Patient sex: F
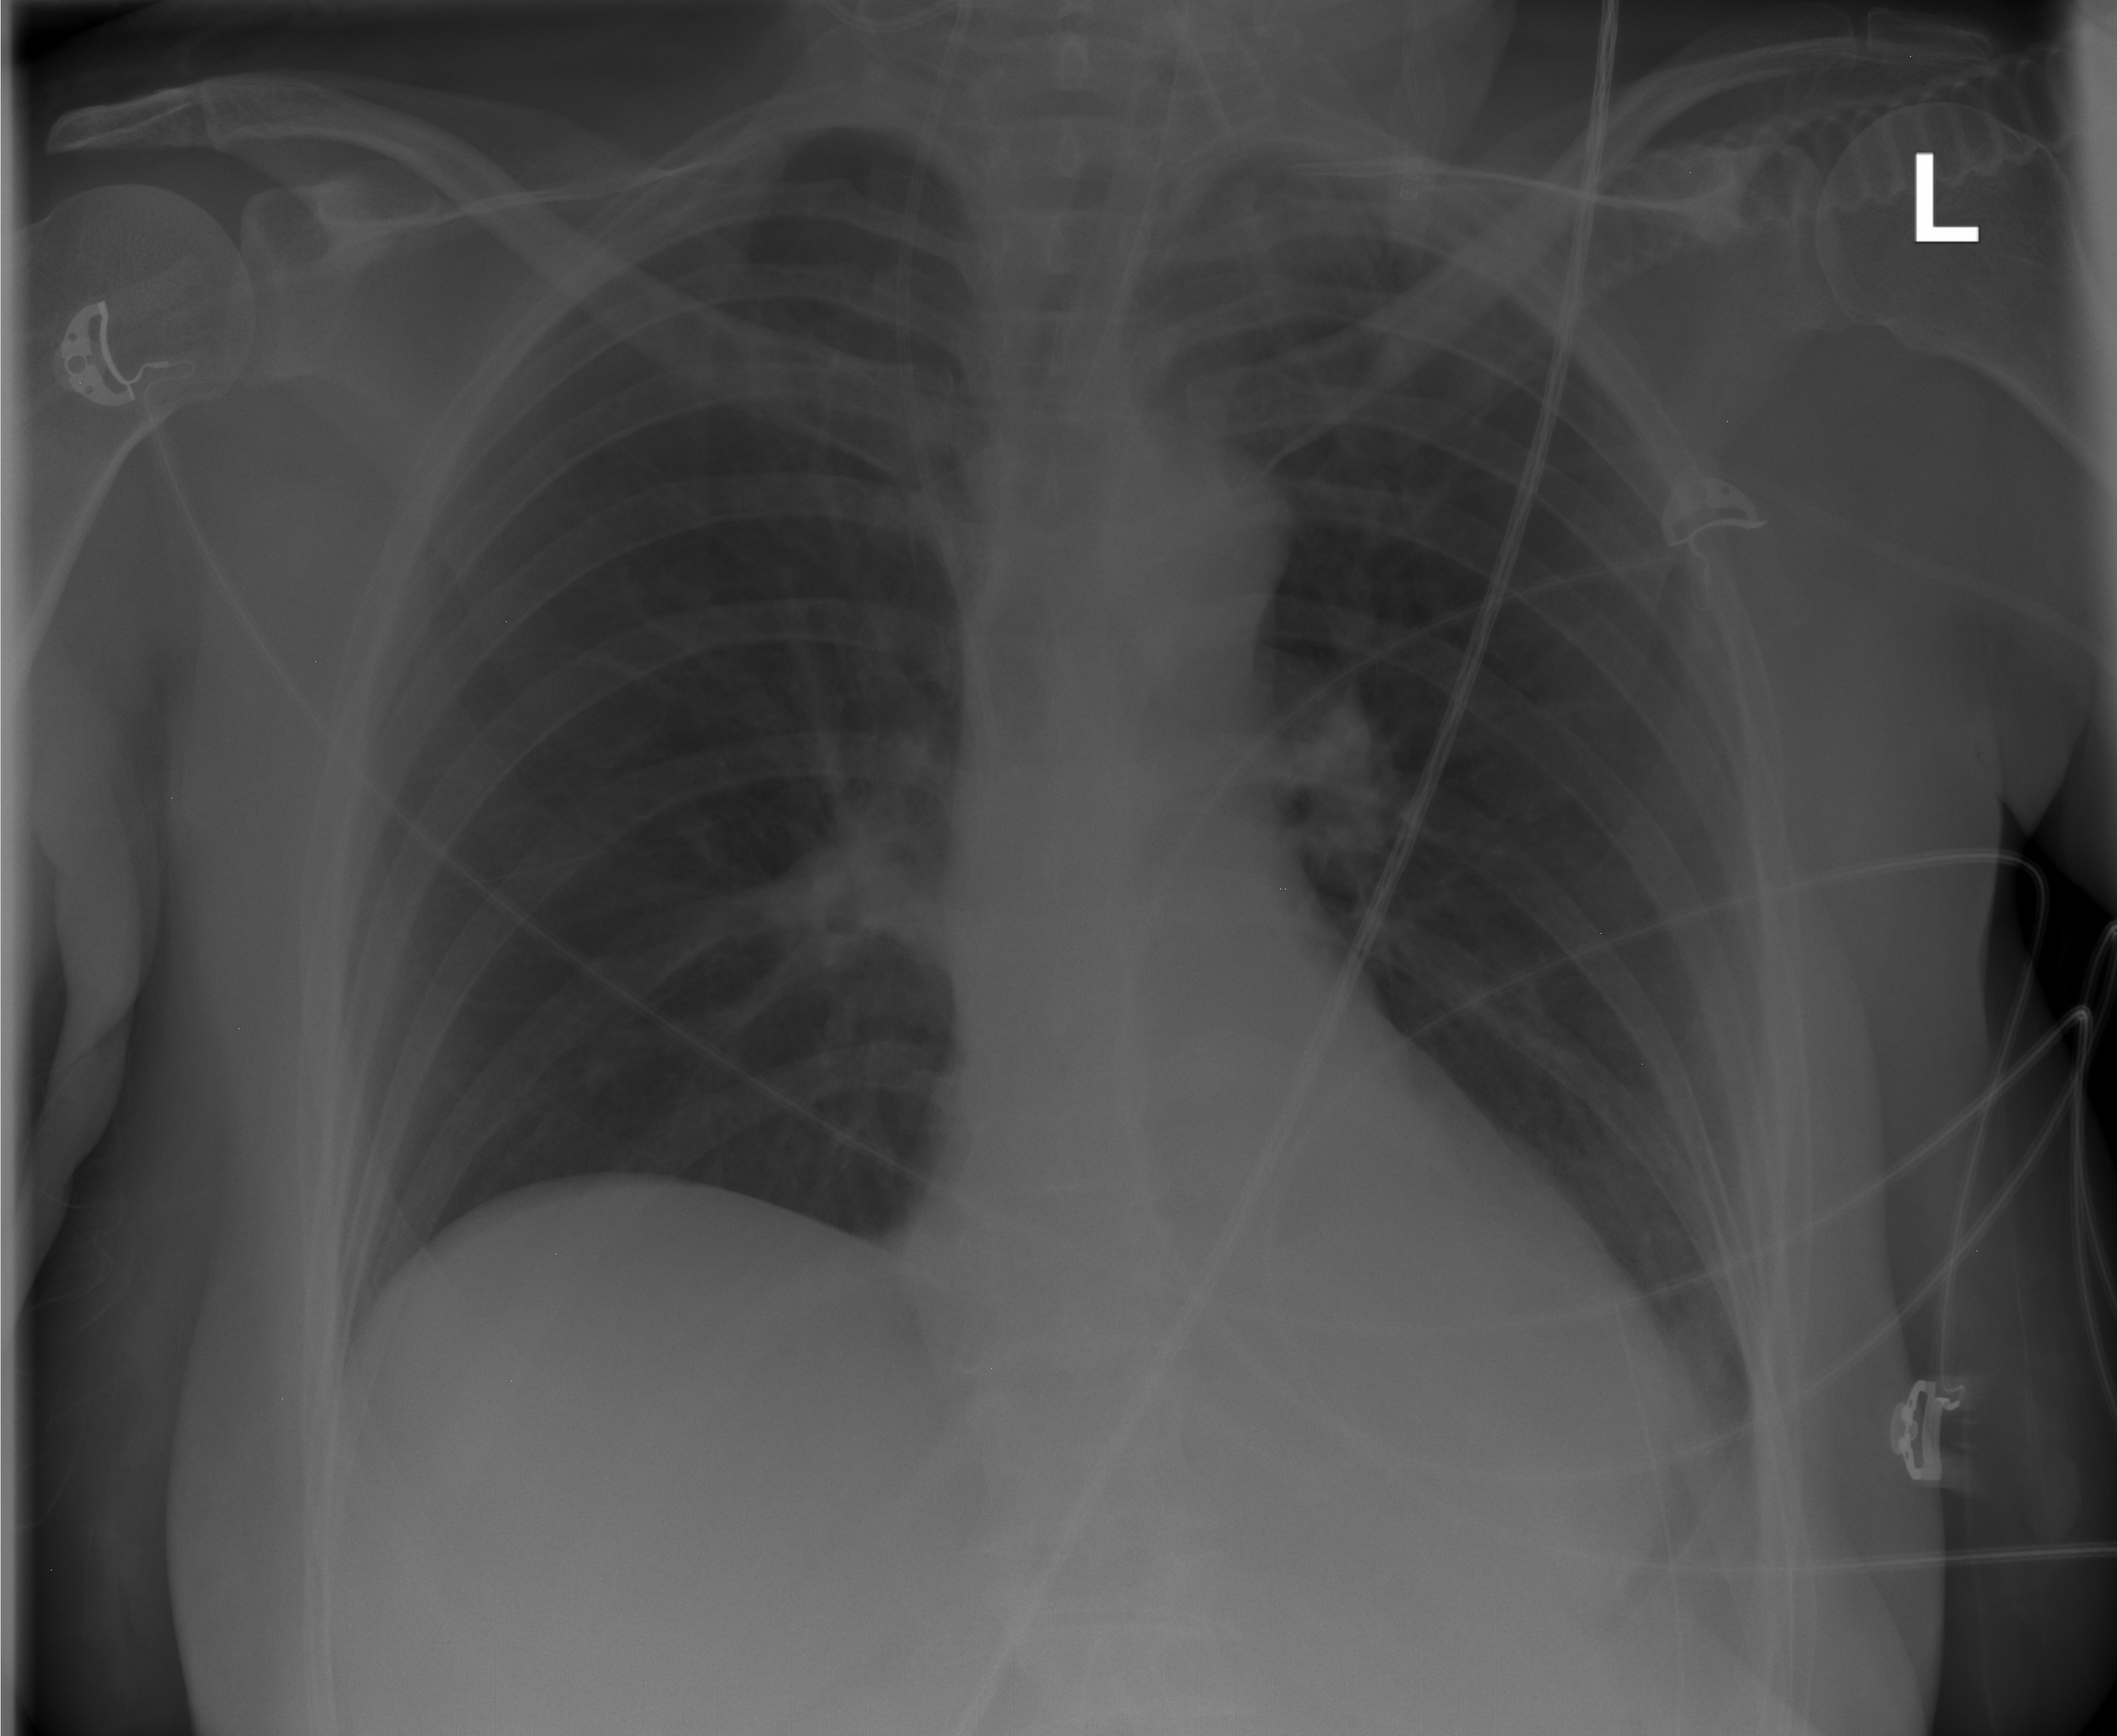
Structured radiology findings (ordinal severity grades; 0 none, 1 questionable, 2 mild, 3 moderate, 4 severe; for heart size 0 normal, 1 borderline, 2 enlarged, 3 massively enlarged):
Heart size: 2
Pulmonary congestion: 0
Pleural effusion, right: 0
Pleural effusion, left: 2
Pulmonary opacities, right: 0
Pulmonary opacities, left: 0
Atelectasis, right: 0
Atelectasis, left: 2